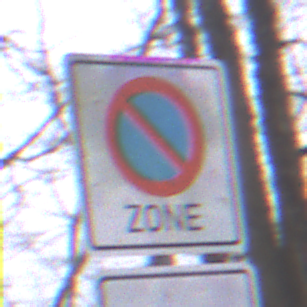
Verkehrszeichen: BeginnEingeschraenktesHalteverbotZone
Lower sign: HinweisDurchVerbaleAngabe1
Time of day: Midday
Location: Outdoor (Nature)
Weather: Overcast
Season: Autumn
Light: Natural